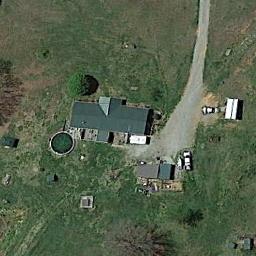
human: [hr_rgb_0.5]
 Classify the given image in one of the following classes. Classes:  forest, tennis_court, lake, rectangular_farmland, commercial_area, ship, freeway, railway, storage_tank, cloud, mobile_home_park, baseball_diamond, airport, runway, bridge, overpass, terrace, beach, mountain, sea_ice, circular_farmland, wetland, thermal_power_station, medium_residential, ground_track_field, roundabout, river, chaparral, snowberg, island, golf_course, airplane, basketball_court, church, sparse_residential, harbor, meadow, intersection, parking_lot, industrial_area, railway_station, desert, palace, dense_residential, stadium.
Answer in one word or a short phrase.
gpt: sparse_residential